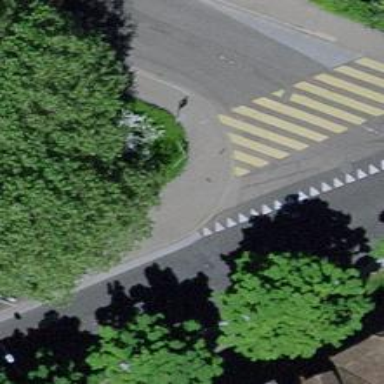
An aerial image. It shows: Kerb barrier.